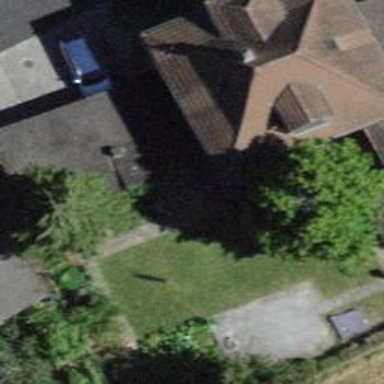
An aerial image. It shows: Garage building.